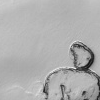
Atmospheric dust classification: not_dusty